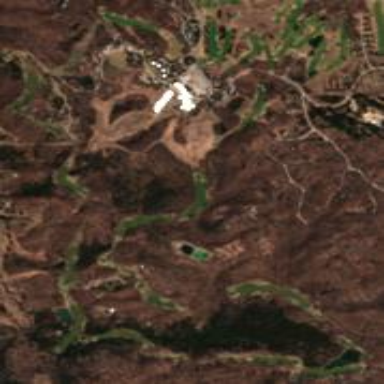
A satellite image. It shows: Golf course.